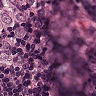
Metastatic tissue present: yes